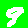
Digit: 9